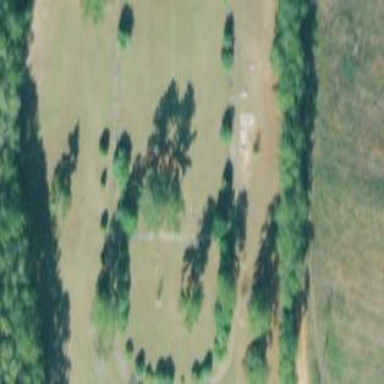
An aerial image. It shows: Cemetery.